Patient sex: M
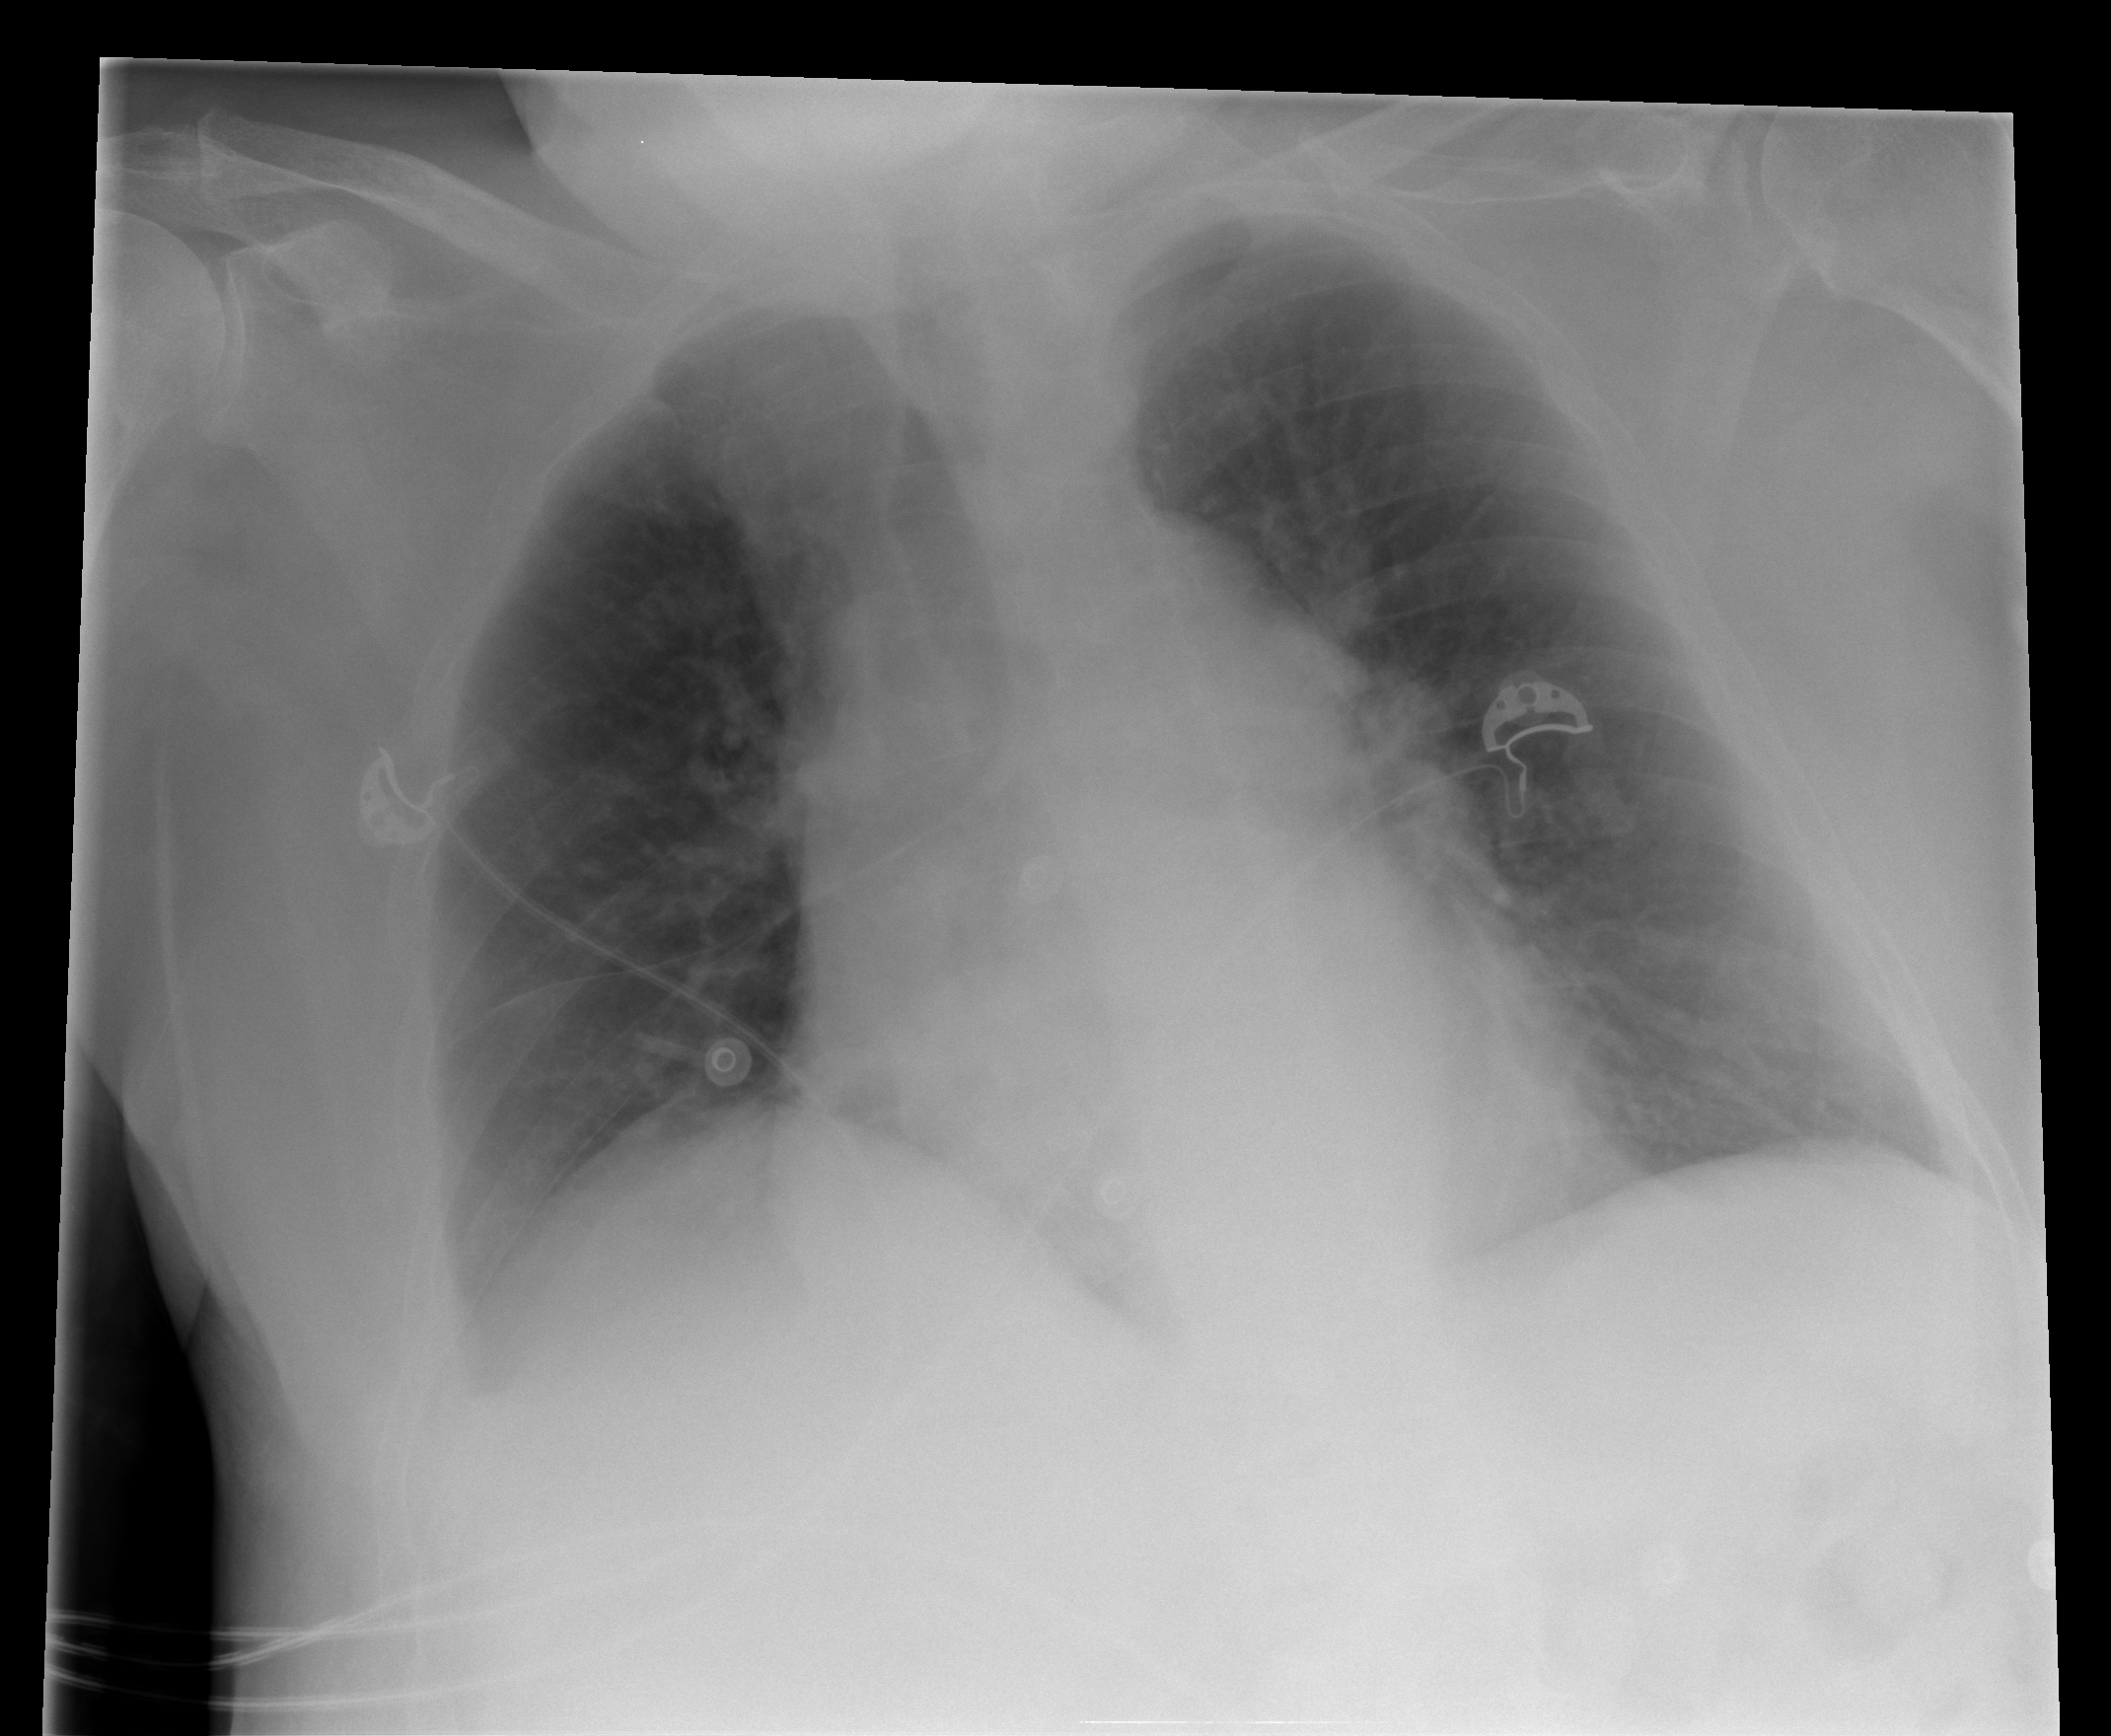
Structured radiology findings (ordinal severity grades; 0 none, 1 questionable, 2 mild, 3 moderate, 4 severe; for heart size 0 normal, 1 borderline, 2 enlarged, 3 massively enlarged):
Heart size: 2
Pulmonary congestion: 2
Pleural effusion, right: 0
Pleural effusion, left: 0
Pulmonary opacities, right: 2
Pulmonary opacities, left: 2
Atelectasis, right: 0
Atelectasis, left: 0